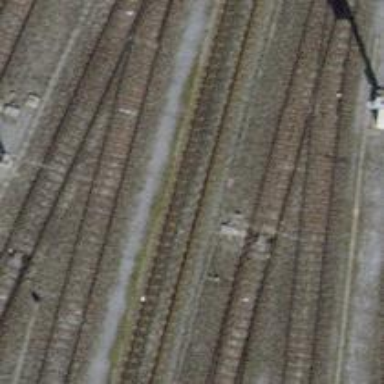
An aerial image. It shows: Railway switch.